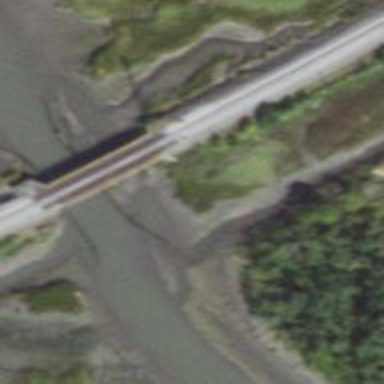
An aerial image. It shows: Bridge over electrified railway track.